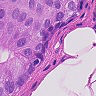
Metastatic tissue present: yes